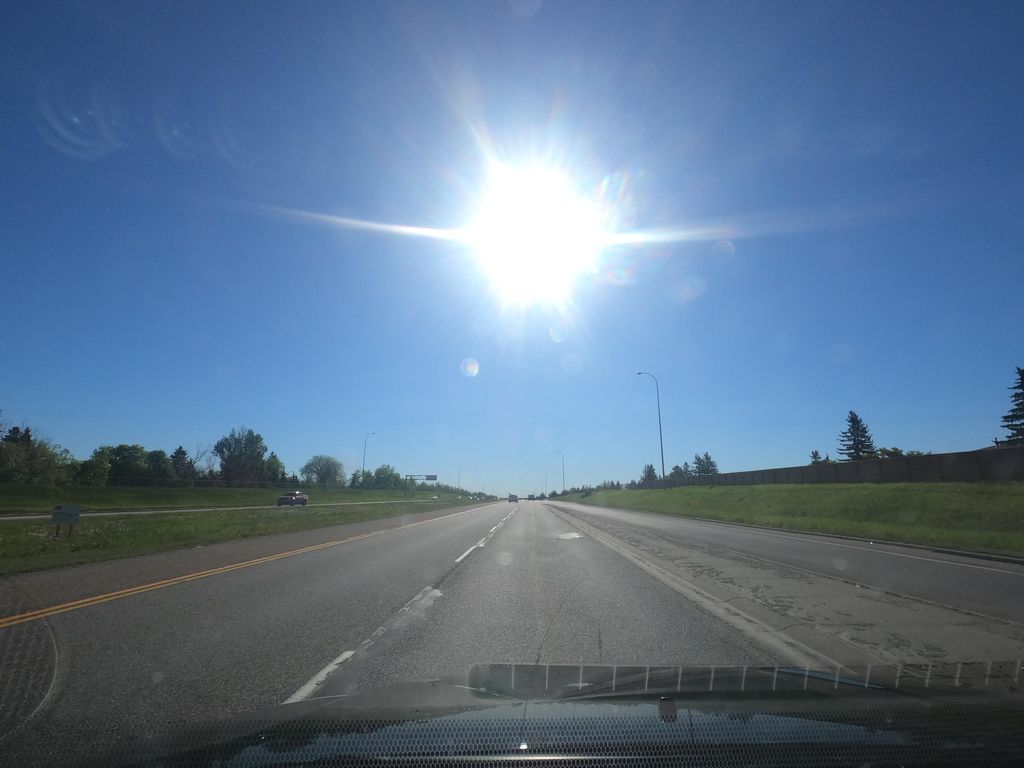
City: calgary